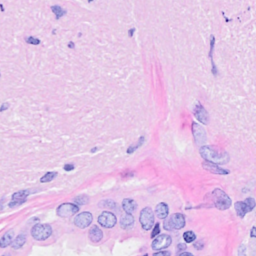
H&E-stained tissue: Breast